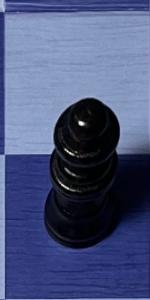
Label: Queen_Black